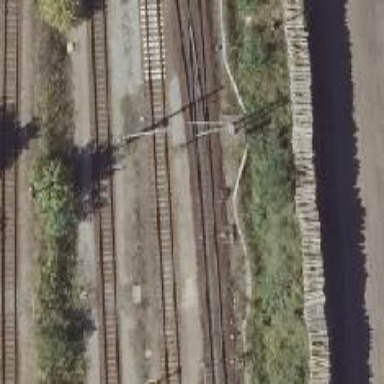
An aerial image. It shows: Railway switch.